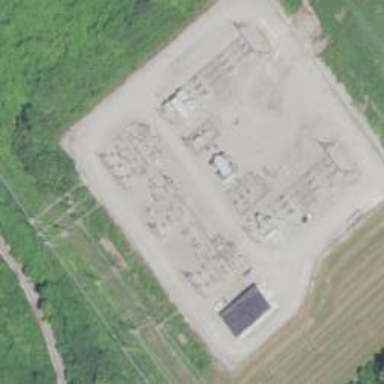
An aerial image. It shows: The unit described in the note is substation.